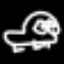
Label: frog